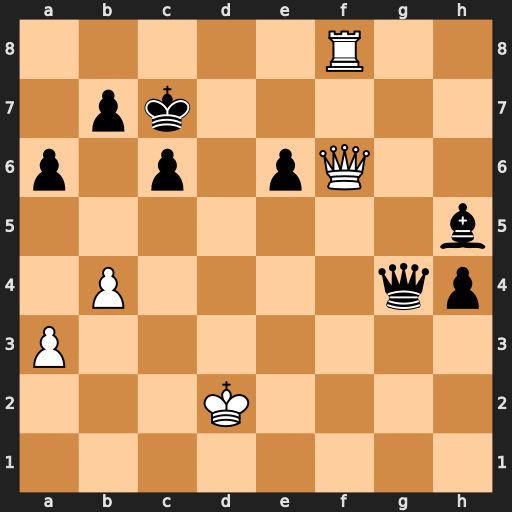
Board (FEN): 5R2/1pk5/p1p1pQ2/7b/1P4qp/P7/3K4/8
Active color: w
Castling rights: -
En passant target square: -
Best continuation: Qd8#